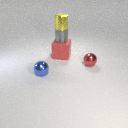
large red rubber cube to the left of small red metal sphere